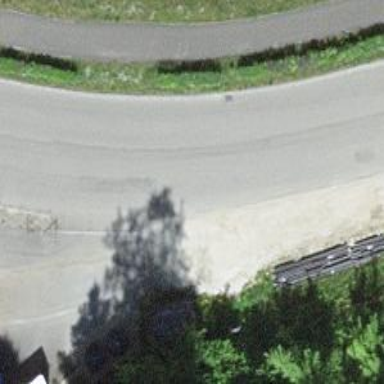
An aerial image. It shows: Secondary road with asphalt surface.